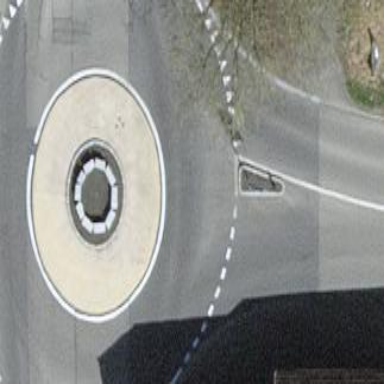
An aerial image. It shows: Secondary road with asphalt surface leading to roundabout.